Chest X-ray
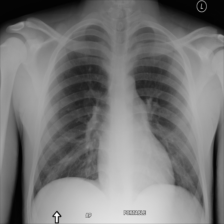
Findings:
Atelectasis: negative
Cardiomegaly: negative
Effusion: negative
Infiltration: negative
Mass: negative
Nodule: negative
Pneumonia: negative
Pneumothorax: negative
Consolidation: negative
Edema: negative
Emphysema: negative
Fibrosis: negative
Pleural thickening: negative
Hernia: negative